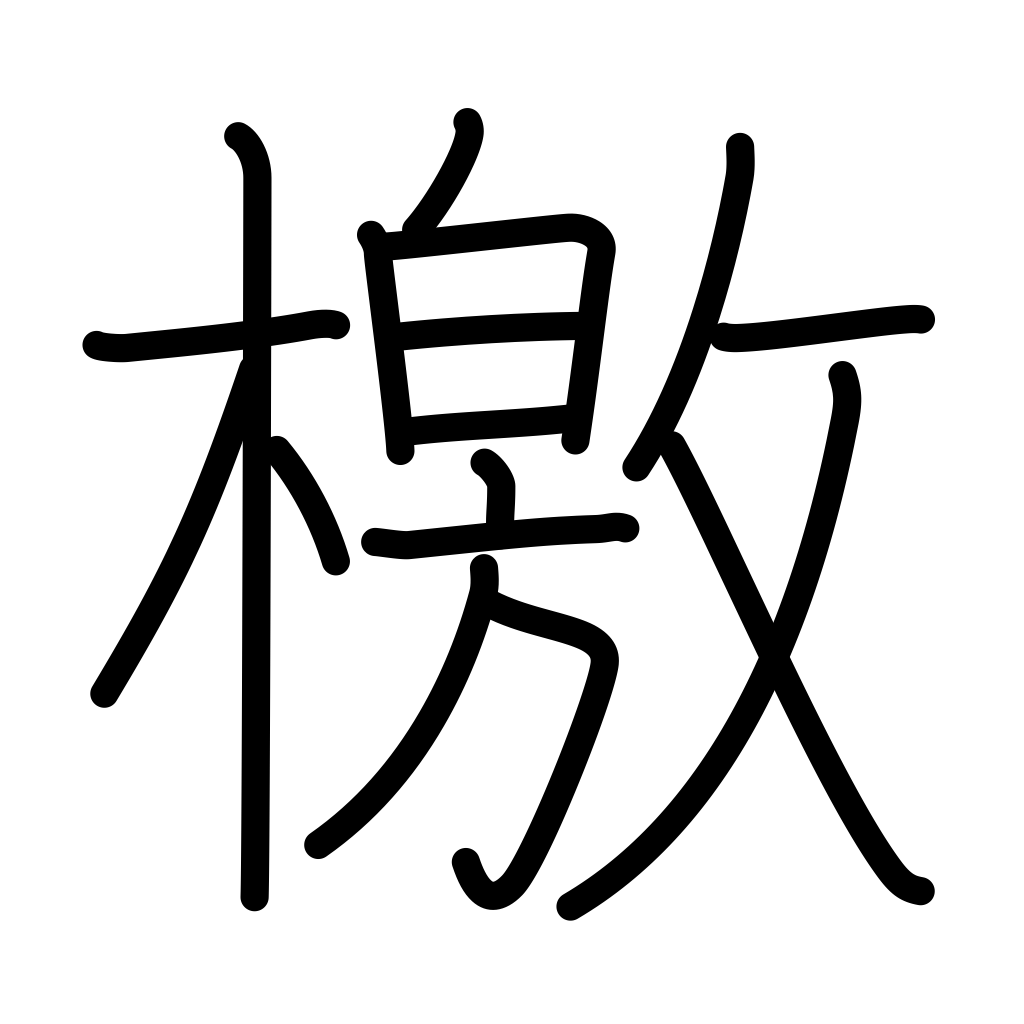
Meaning: written appeal, manifesto